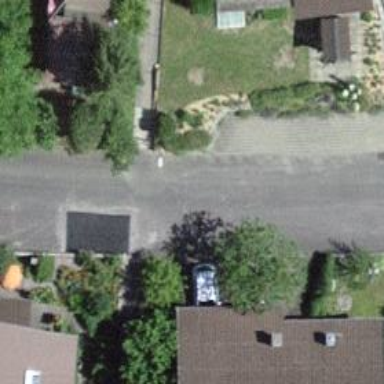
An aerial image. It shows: Set of steps on the road.